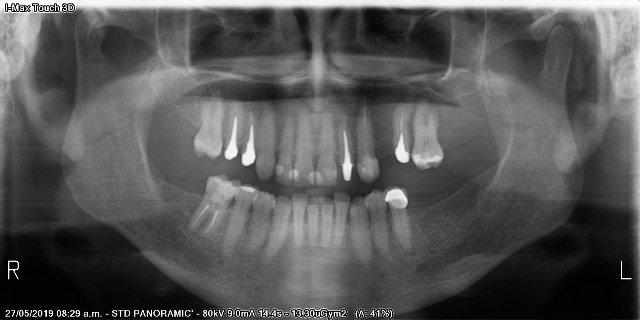
adult